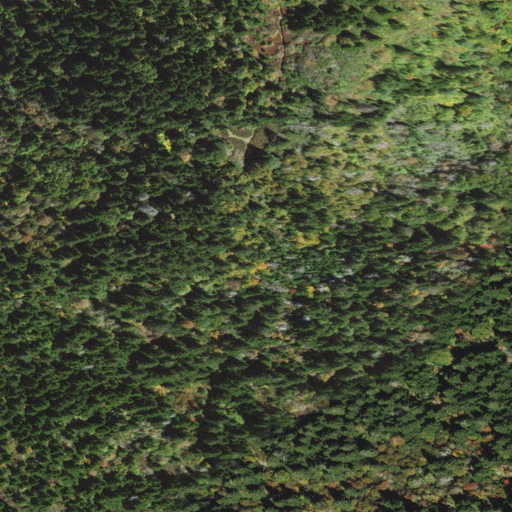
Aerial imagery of ridge(s) in North Carolina named Shining Rock Ledge containing evergreen forest, mixed forest, and deciduous forest